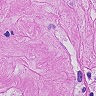
Metastatic tissue present: yes